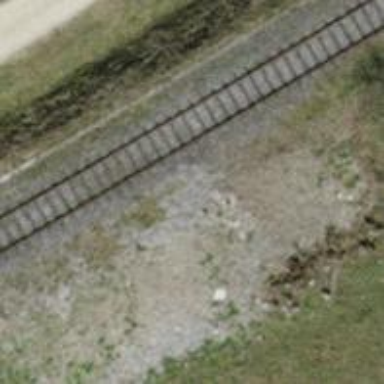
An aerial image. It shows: Disused railway spur with single track.